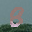
Label: 8